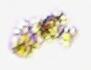
Label: Detritus